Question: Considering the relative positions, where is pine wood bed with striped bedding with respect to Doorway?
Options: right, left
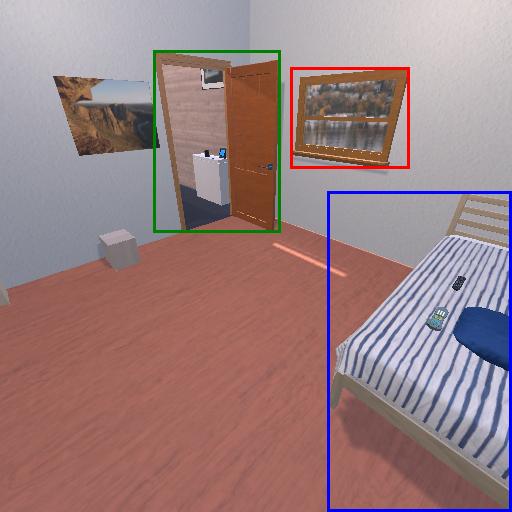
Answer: right